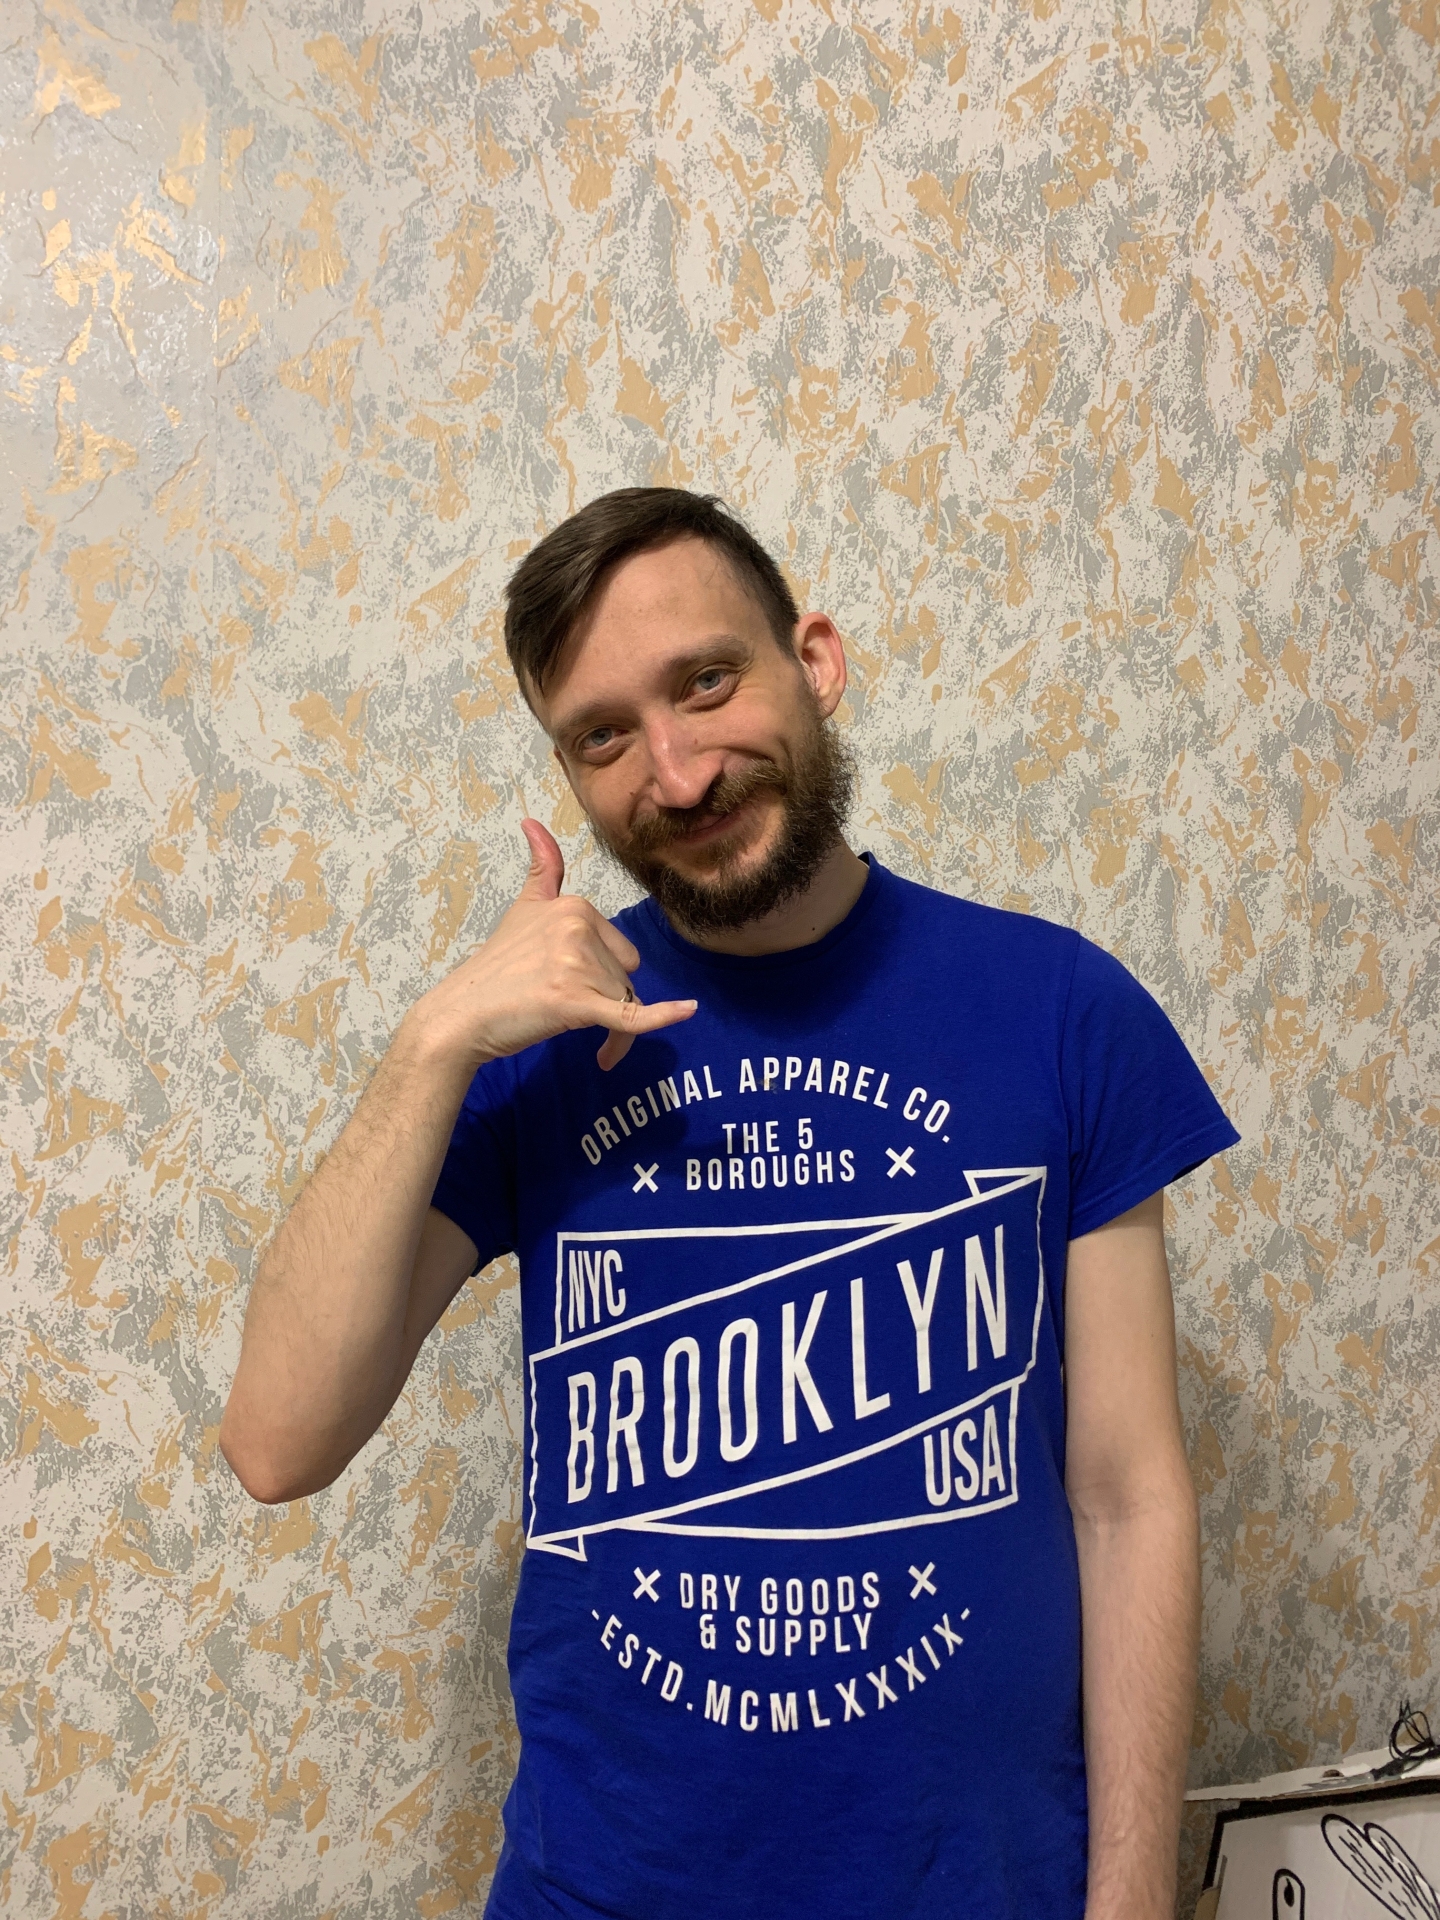
Label: clear